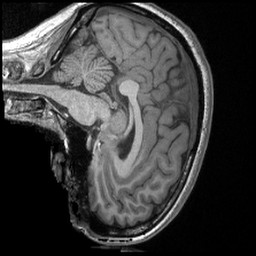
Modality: T1w
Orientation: sagittal